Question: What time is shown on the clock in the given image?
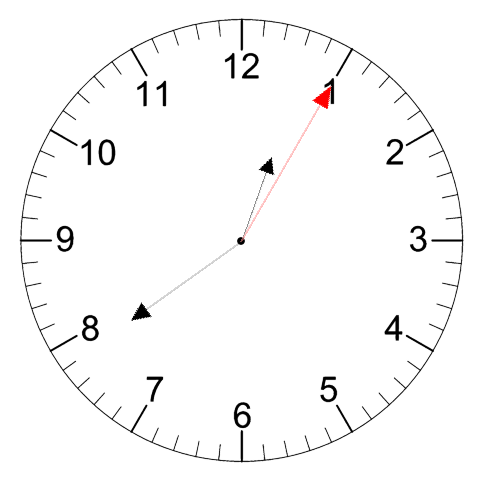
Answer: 12:39:05